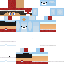
A male human skin with light skin, wearing brown long hair dressed in a red tshirt and red pants, featuring a closed mouth.